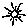
Label: sun